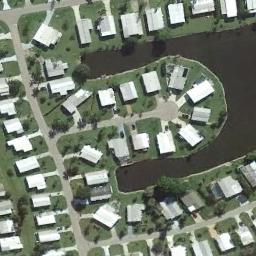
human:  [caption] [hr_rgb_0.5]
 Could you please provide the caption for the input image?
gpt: The mobile home park has some neatly arranged white mobile homes and a lake .

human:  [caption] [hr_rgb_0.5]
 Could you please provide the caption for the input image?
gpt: A wood is next to the mobile home park .

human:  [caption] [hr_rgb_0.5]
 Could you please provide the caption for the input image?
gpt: There are many buildings in the mobile home park .

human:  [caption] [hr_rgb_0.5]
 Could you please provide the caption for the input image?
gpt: The mobile home park is on the grass next to the lake .

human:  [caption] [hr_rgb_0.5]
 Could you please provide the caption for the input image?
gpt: There are many white buildings beside a lake in the mobile home park .